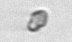
Label: Heterocapsa_rotundata